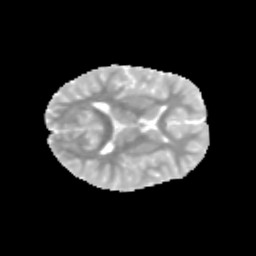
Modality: MD
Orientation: axial
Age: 11
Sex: female
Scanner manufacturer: siemens
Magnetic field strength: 3 T
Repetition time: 3.8 s
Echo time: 0.07 s